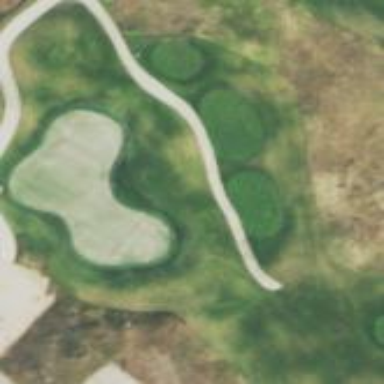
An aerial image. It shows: Picturesque green golfing area with grass land use.